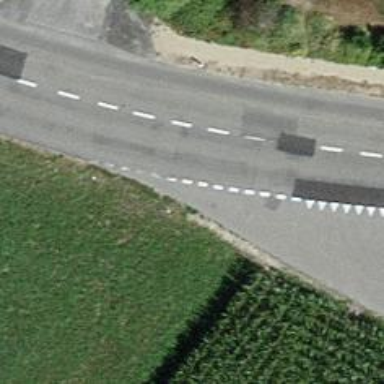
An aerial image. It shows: Tertiary road.